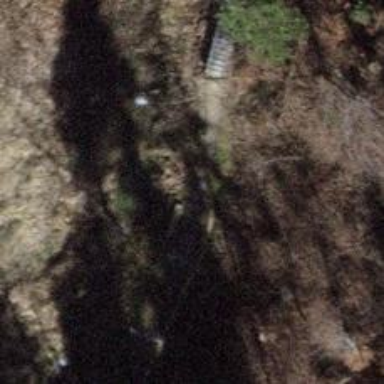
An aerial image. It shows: Brown bench in the vicinity.